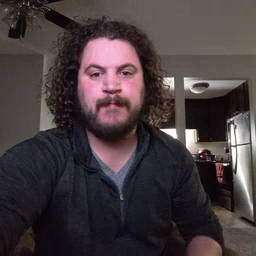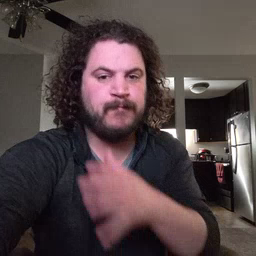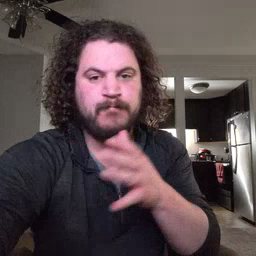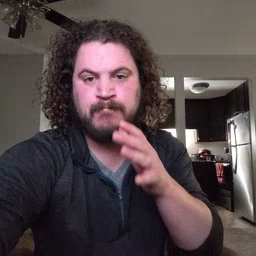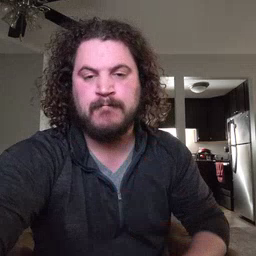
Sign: farm